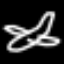
Label: airplane